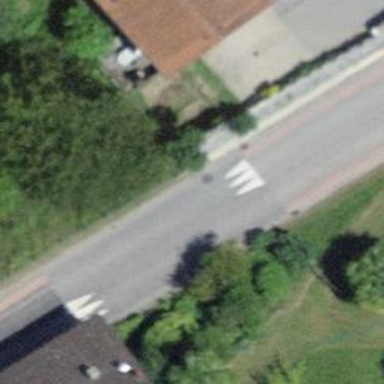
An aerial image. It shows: Table-style traffic calming feature.